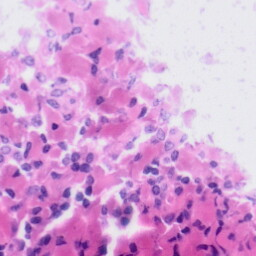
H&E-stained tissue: Tonsil